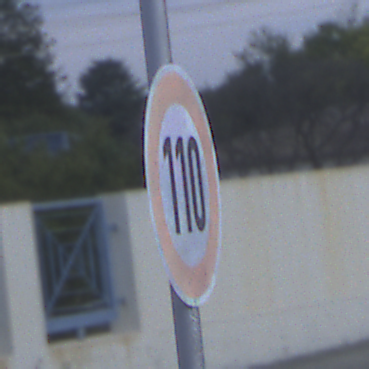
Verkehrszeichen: Geschwindigkeit110
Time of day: SunriseSunset
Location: Outdoor (Suburban)
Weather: PartlyCloudy
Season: NotSpecified
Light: Natural